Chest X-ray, AP view. Patient: 58 years old, sex M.
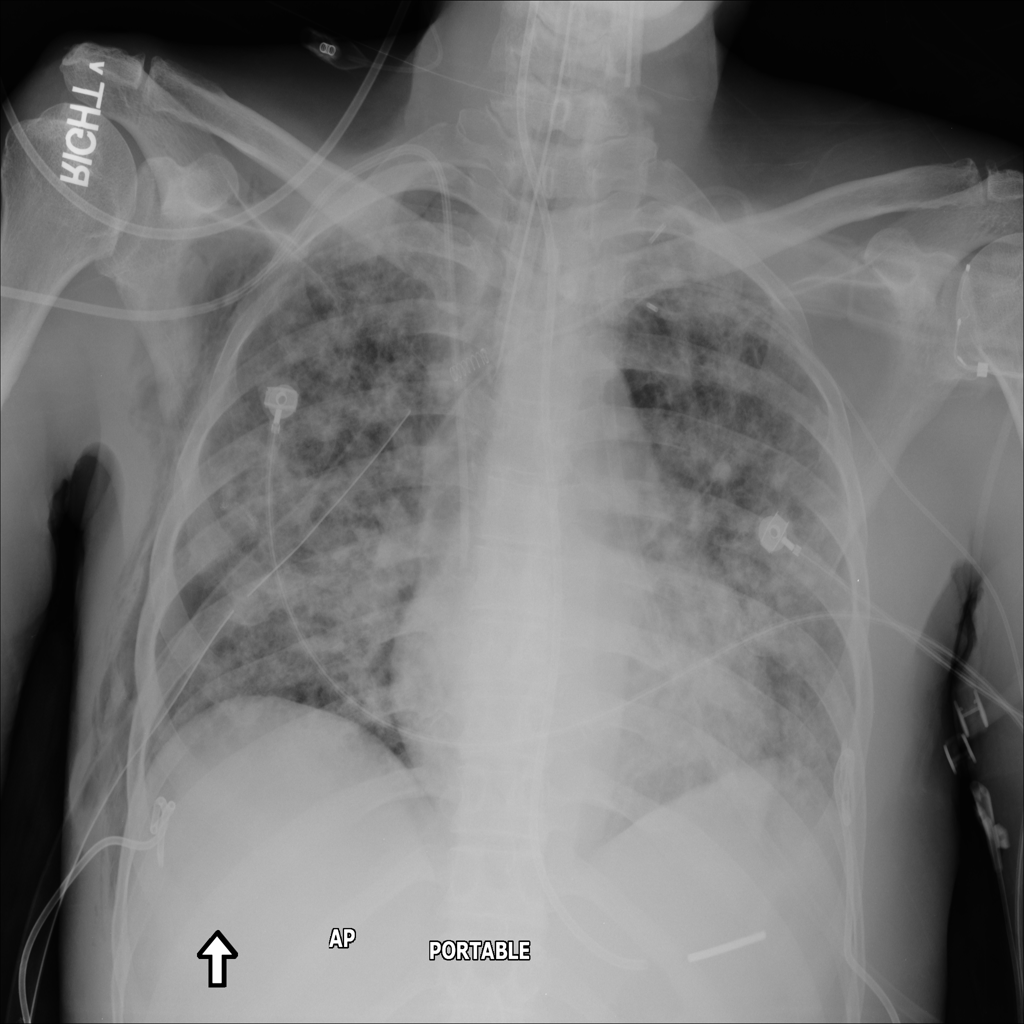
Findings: Infiltration, Pneumothorax